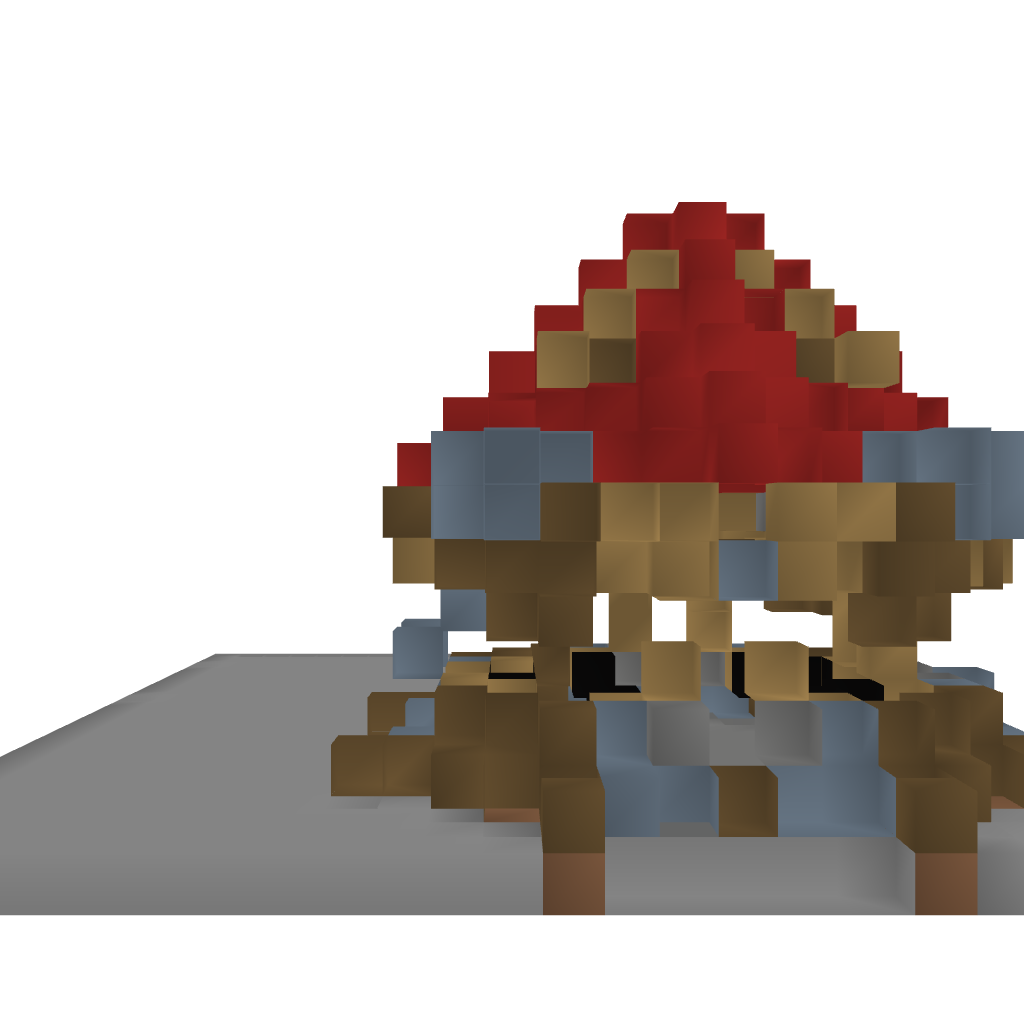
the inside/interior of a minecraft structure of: Orc Hut My _Kingrazor_